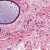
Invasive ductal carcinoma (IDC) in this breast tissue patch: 0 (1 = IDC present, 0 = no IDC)